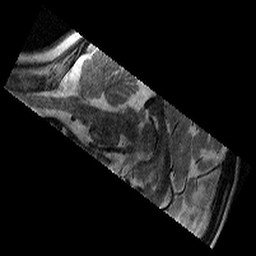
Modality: T2w
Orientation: sagittal
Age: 10
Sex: female
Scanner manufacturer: siemens
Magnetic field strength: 3 T
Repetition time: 9.23 s
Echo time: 0.067 s